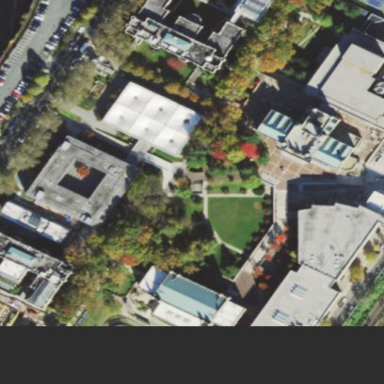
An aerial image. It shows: University.